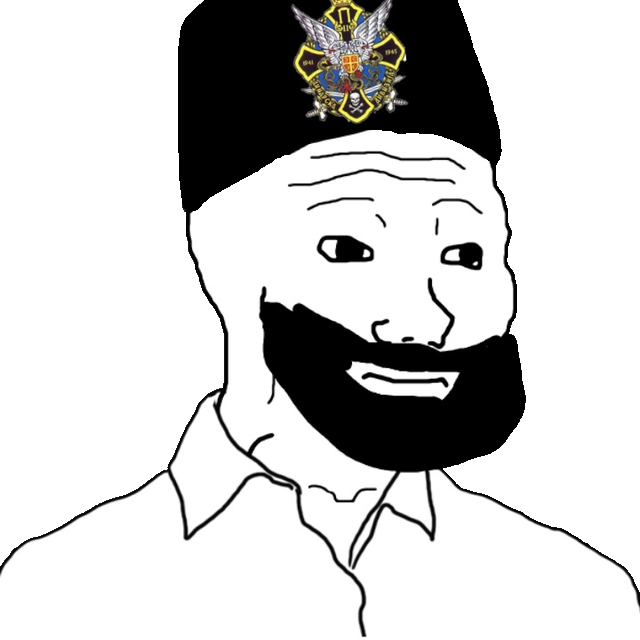
Label: 5_Doomer